Aerial crown-view tile of a tropical tree (Barro Colorado Island, Panama), acquired 20250414:
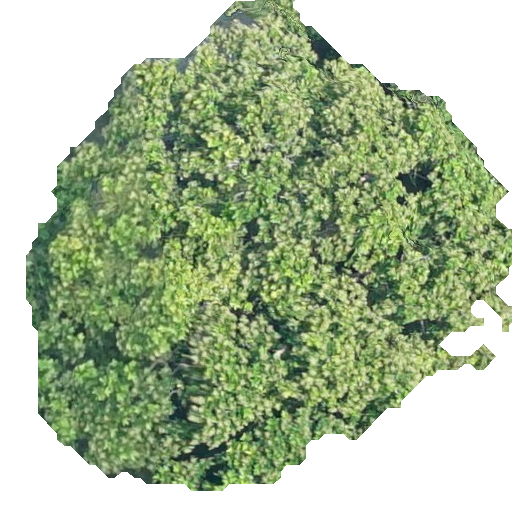
Species: Anacardium excelsum
GBIF accepted scientific name: Anacardium excelsum
Crown area: 246.545 m²